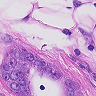
Metastatic tissue present: yes